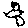
Label: bird